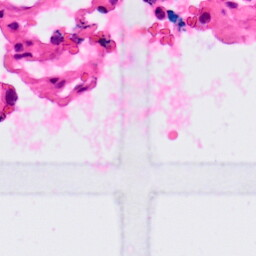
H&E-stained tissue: Lung